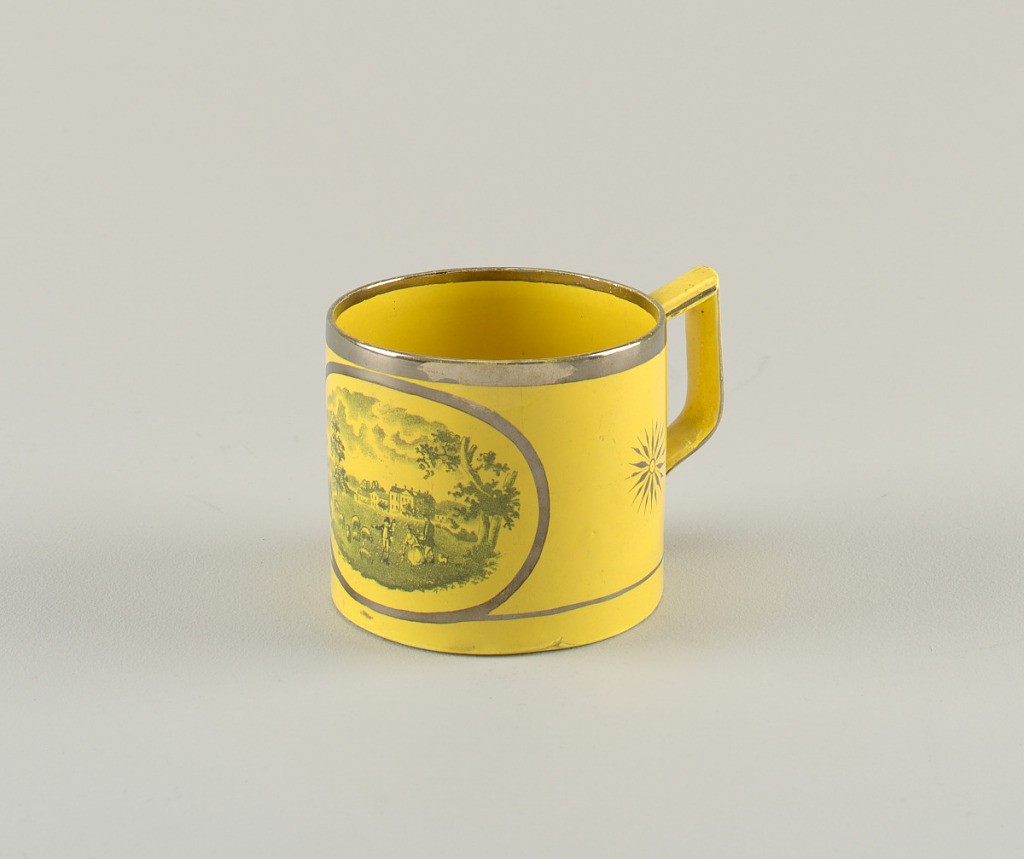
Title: Mug
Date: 18th–mid-19th century
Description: Shepherd scene